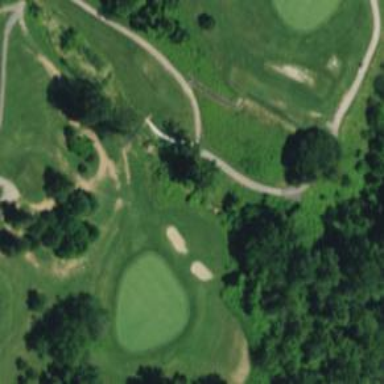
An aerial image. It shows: Service road used as golf cart path.